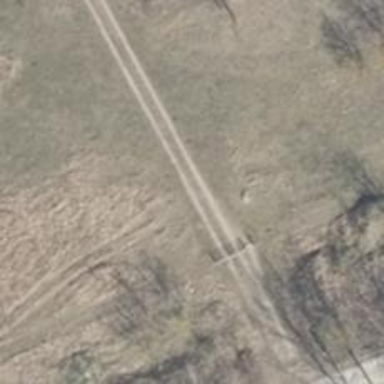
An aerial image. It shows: Grass track with grade3 tracktype.